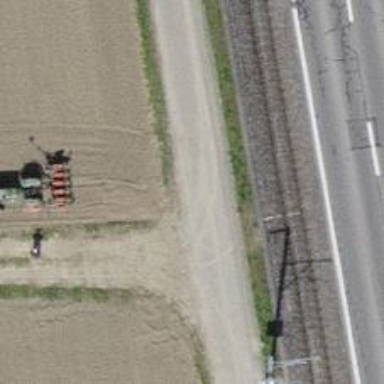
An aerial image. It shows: Agricultural track with grade 1 surface suitable for agricultural vehicles.